Aerial crown-view tile of a tropical tree (Barro Colorado Island, Panama), acquired 20250616:
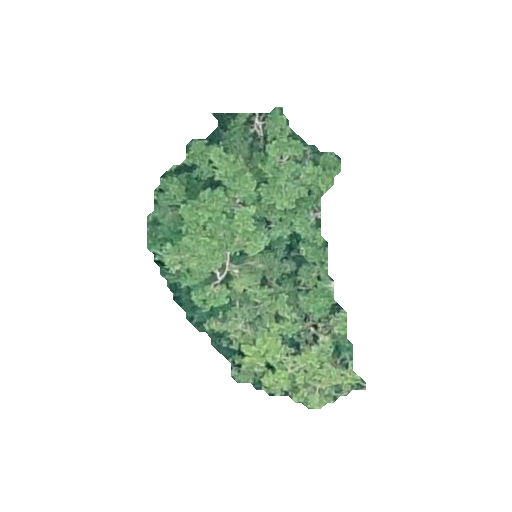
Species: Brosimum alicastrum
GBIF accepted scientific name: Brosimum alicastrum
Crown area: 60.264 m²